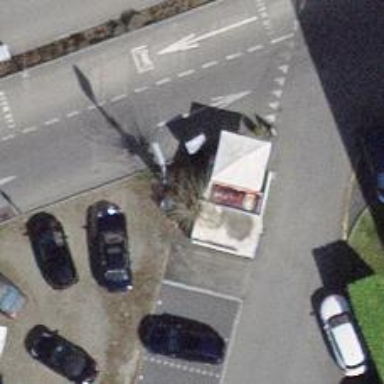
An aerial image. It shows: Fast food establishment.